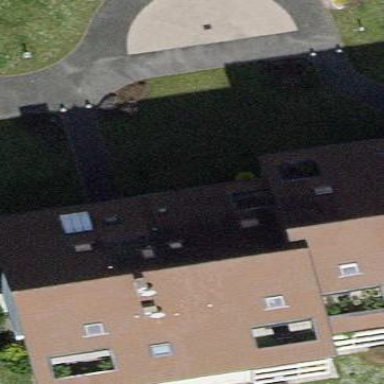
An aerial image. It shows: Apartments building with gabled roof that is oriented along.